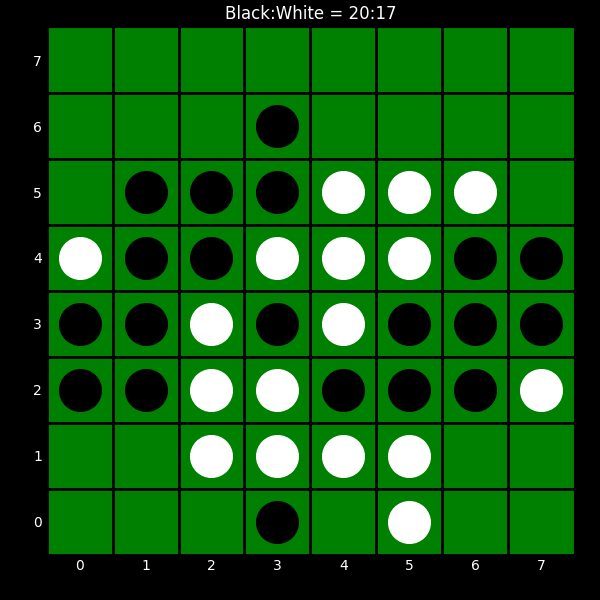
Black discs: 20
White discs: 17